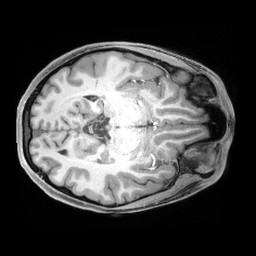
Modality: T1w
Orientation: axial
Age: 18
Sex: female
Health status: healthy
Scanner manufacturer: siemens
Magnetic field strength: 3 T
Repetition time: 2.4 s
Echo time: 0.00194 s